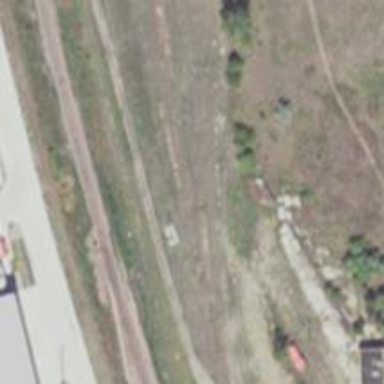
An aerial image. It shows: Railway yard used for servicing trains.